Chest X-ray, AP view. Patient: 37 years old, sex M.
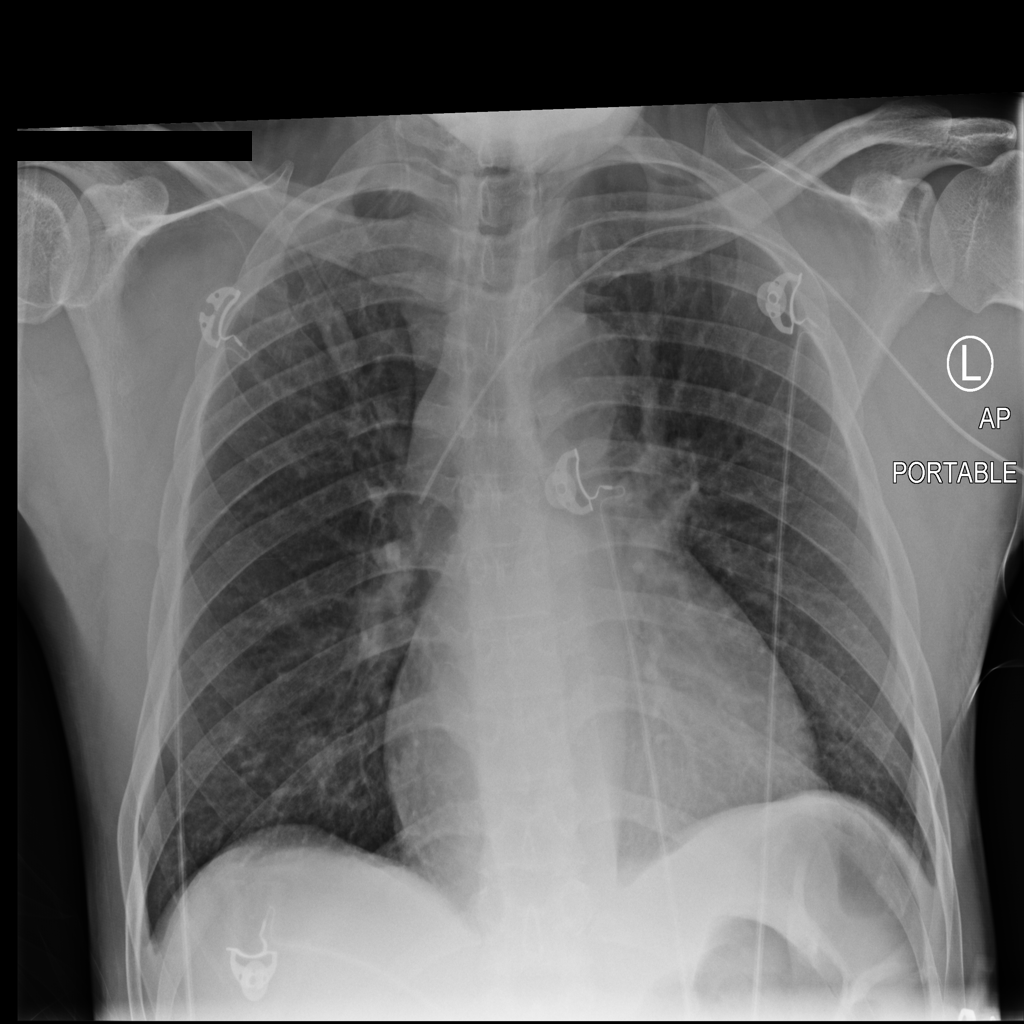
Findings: No Finding